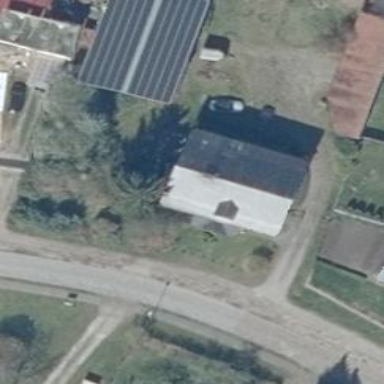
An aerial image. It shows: Building with gabled roof made of black roof tiles.